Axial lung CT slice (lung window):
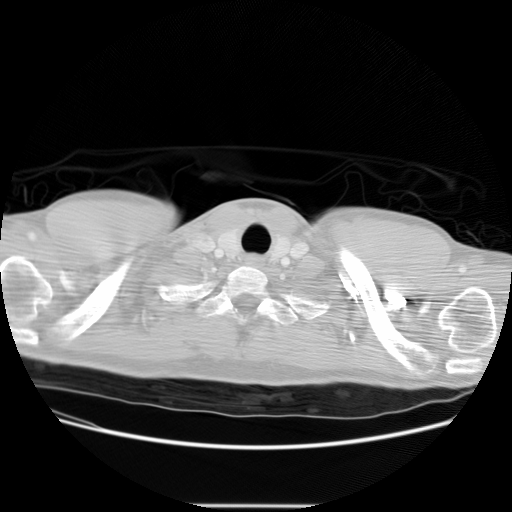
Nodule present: no